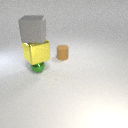
small green metal sphere below large gray rubber cube